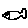
Label: fish